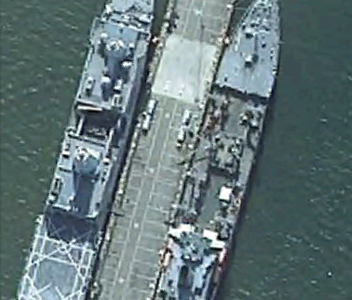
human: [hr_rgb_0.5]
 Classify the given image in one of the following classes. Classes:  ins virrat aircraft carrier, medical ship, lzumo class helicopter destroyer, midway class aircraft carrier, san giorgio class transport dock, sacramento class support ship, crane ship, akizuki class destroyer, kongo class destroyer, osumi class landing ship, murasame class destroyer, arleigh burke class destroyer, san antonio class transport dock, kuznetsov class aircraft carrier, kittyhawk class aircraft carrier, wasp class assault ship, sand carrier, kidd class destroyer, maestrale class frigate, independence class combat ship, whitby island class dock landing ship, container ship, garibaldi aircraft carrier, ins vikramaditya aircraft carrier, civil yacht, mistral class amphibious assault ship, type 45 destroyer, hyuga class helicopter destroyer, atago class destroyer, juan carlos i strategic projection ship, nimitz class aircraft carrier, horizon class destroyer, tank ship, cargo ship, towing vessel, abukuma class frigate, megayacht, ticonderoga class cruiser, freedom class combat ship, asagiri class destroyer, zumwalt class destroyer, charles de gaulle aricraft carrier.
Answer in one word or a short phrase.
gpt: San Antonio class transport dock